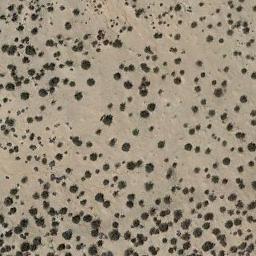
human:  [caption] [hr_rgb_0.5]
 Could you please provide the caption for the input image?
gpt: Chaparral is evenly distributed on the sand .

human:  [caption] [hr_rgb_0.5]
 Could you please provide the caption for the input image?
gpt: There are many bushes make up the chaparral on the desert .

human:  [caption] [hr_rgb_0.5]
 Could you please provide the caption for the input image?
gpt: A lot of dense chaparrals of different sizes grow in the desert .

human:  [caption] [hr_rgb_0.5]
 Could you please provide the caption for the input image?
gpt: There are several trees and some weeds in this desert .

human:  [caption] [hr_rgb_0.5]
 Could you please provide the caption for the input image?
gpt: The vegetation in the chaparral is almost evenly distributed .